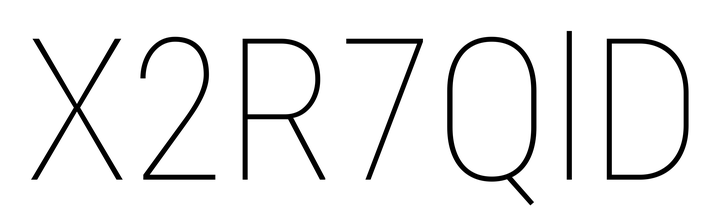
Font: Roboto_Condensed_Thin